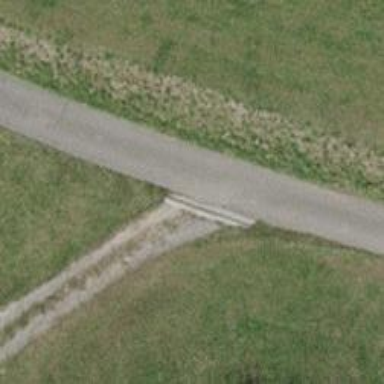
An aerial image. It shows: Gravel track with grade4 tracktype.